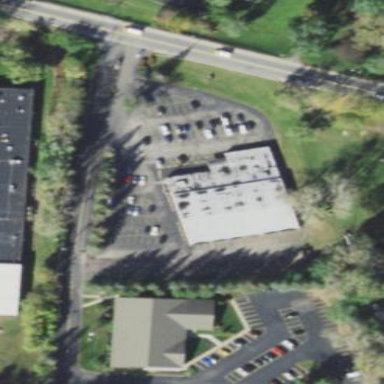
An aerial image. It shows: Building that houses bowling alley.